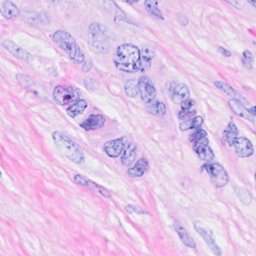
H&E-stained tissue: Breast